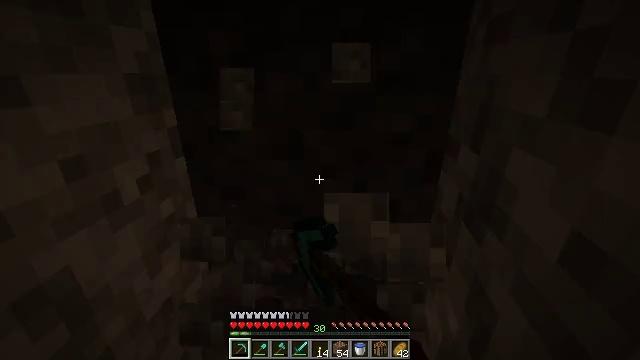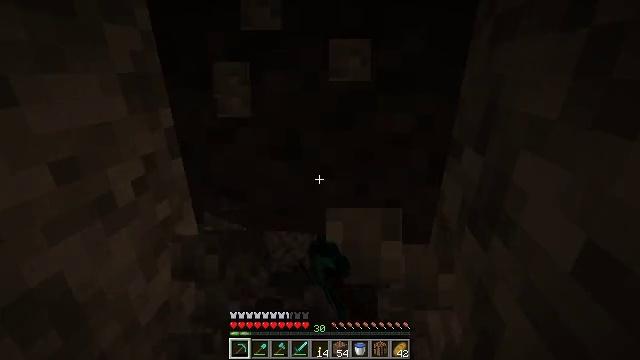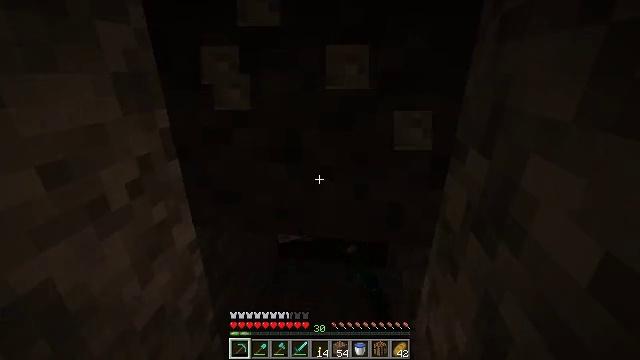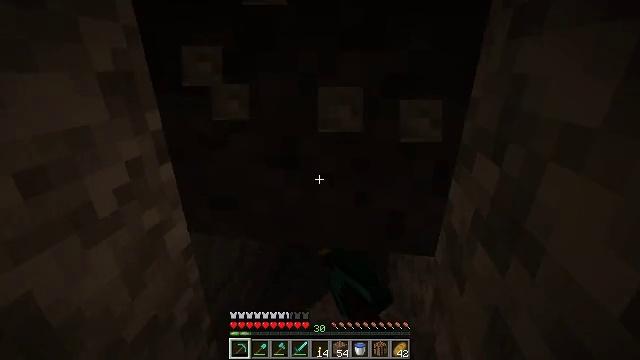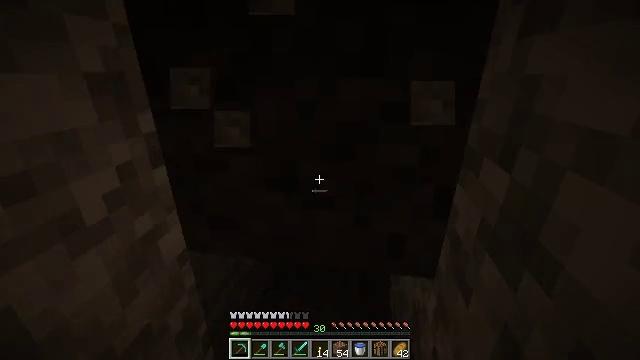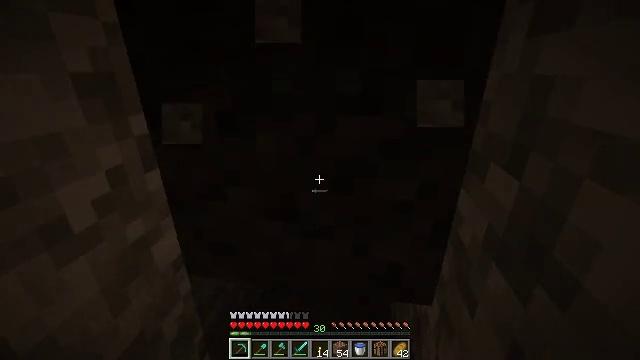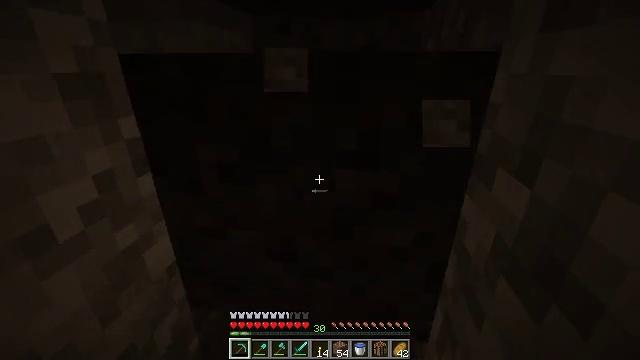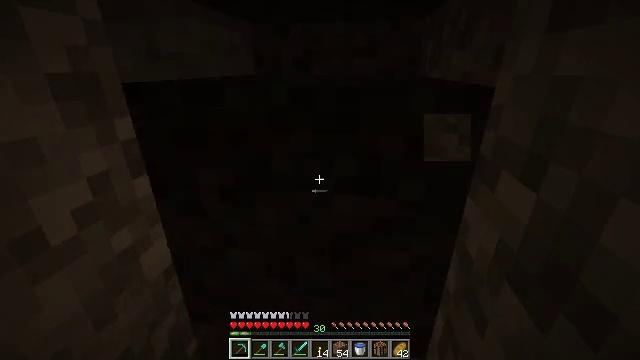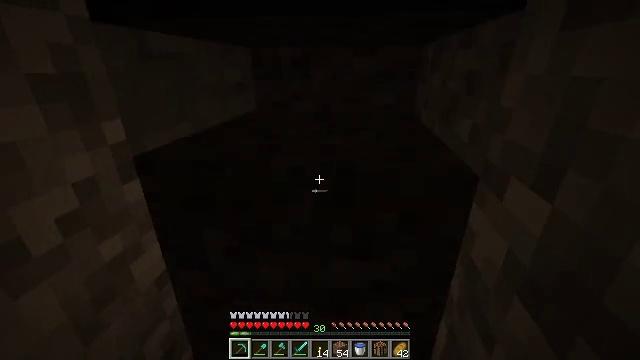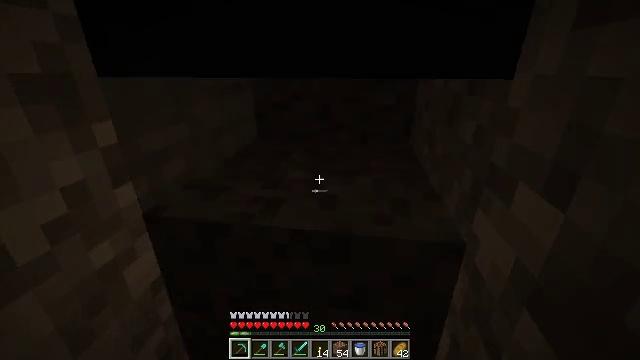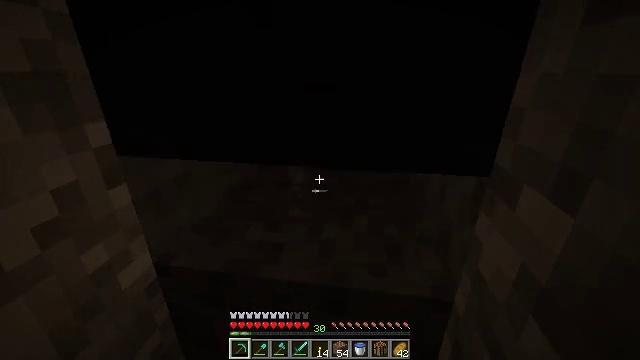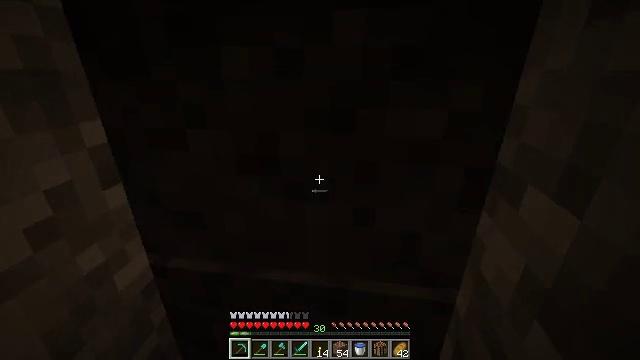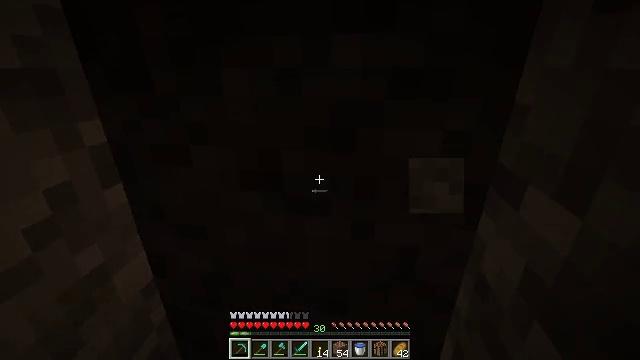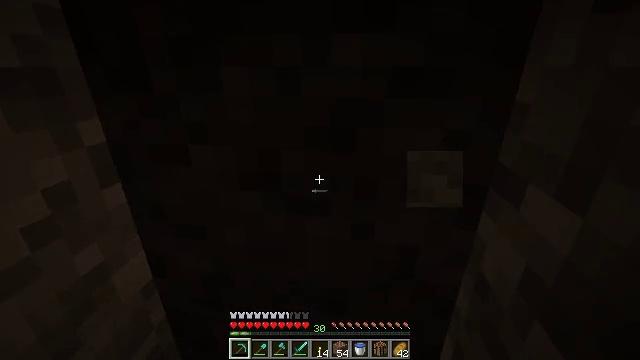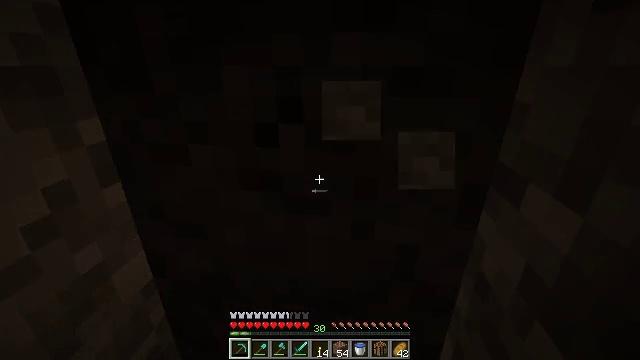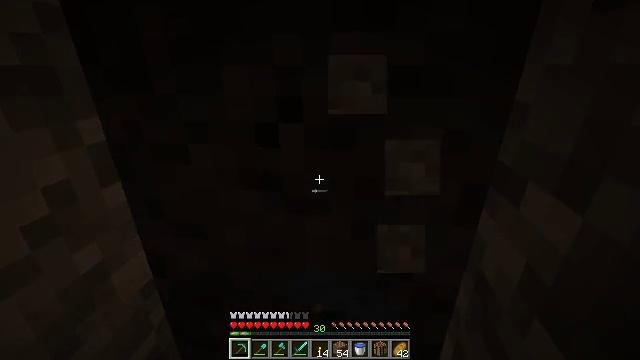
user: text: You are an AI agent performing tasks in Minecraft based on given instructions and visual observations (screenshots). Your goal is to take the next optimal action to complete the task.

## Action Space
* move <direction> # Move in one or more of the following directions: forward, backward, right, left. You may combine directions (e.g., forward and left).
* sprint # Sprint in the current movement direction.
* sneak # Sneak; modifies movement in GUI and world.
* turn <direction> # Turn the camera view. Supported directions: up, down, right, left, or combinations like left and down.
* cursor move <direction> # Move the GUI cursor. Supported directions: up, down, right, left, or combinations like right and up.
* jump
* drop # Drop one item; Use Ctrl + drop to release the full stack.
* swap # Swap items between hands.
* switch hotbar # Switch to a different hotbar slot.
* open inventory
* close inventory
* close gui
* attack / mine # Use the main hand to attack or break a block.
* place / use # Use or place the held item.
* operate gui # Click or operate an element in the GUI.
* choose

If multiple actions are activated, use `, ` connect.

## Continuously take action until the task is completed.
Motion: motion action
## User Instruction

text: Dig through gravel to clear a path.
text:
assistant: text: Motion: move right, attack / mine
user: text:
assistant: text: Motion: move right, attack / mine
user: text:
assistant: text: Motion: move right, attack / mine
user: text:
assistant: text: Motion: move right, attack / mine
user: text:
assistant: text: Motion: move right, attack / mine
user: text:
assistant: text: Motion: move right, attack / mine
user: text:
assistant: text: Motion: move right, attack / mine
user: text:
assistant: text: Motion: move right, attack / mine
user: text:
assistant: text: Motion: attack / mine
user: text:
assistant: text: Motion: attack / mine
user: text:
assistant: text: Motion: attack / mine
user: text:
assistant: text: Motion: attack / mine
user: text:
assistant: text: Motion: attack / mine
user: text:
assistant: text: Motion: attack / mine
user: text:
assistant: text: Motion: attack / mine
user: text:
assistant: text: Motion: attack / mine
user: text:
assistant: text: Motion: attack / mine
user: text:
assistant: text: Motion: move back, attack / mine
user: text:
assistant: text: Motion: move back, attack / mine
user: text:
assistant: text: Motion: move back, attack / mine
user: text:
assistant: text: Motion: move back, attack / mine
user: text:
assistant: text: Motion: turn up, attack / mine
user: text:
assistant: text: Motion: turn up, attack / mine
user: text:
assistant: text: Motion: turn up, attack / mine
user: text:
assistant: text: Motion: turn up, attack / mine
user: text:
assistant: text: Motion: attack / mine, switch to hotbar 2
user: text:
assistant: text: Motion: attack / mine, switch to hotbar 2
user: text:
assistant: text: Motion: attack / mine, switch to hotbar 2
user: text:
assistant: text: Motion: attack / mine
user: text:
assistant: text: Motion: attack / mine